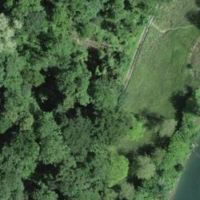
EUNIS habitat code: 41
Species observed at this site:
Lamium galeobdolon
Melittis melissophyllum
Aquilegia vulgaris